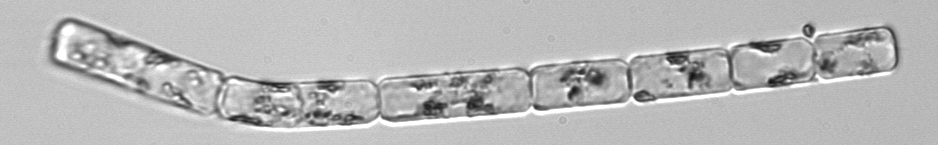
Label: Guinardia_delicatula